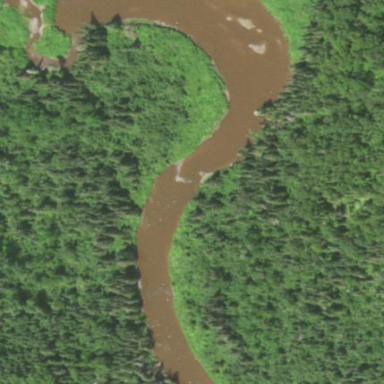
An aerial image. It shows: River flowing through natural landscape.